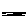
Label: line